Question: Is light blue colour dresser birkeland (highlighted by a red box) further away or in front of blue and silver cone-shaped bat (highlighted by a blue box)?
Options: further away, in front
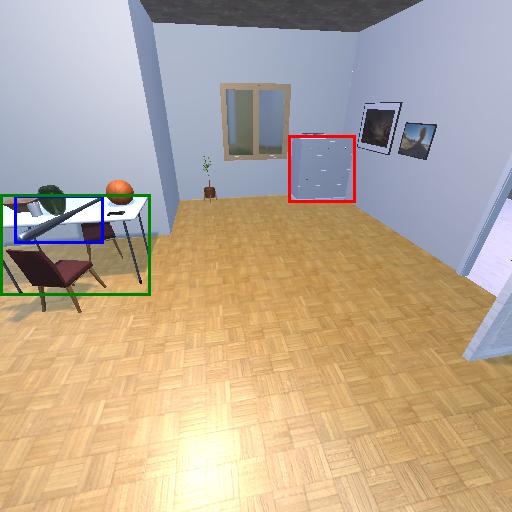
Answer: further away